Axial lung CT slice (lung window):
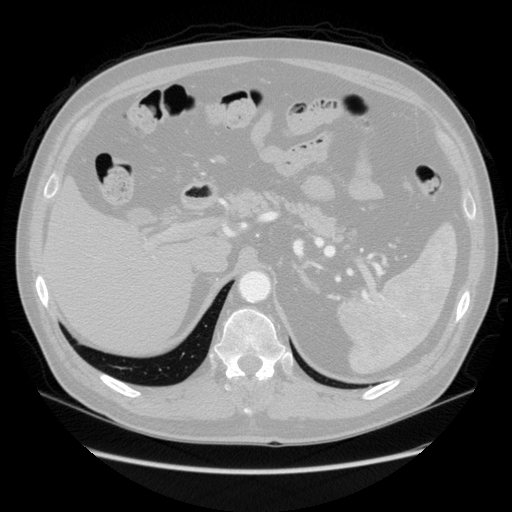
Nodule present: no